Question: So I have a client table with a 'clientid' and a 'serviceprovider' table with 'spid'. I want to link them in my table 'messages' that has a sender and receiver column. but it doesnt seem to work if I reference both clientid and spid to sender and to reciever.
What is a good way to reference them?

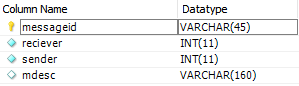
Answer: If senders and receivers of a message can be in either clients on service providers tables, then you cannot use foreign keys to ensure referential integrity. A single foreign key can only point to one table.
If you insist on having separate clients and service providers tables, then you can use triggers instead of foreign keys to ensure referential integrity.
You would define before insert / update triggers on the messages table that would check if the sender / receiver exists in any of the 2 tables and raise an error message if it does not. You also have to make sure that no client has the same id as a service provider, otherwise you will not be able to distinguish between them.
You would define before update / delete triggers on the clients / service providers tables to make sure you do not modify an id that has related messages (or update the id in the messages table as well).
The other alternative is to change your database structure and move the clients and service providers into a single table. In this case you can use foreign keys to ensure referential integrity of your data.